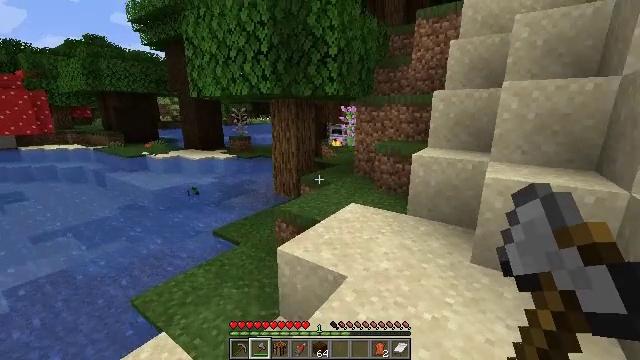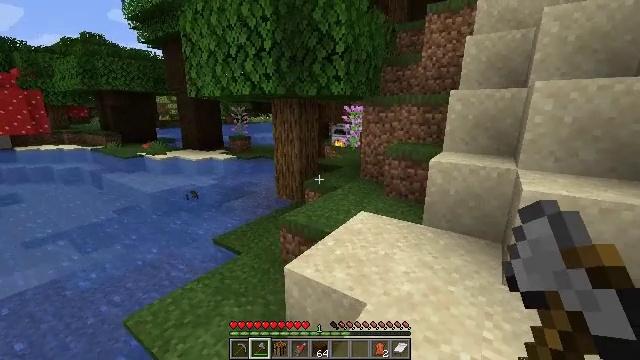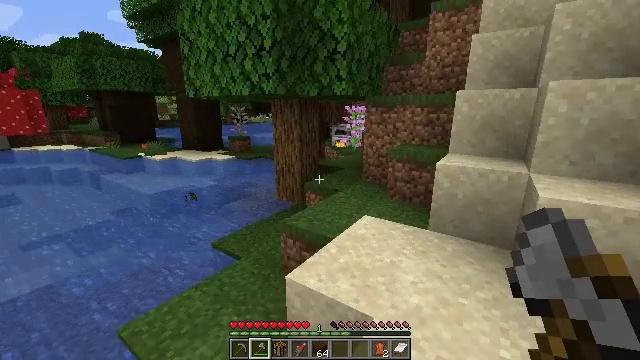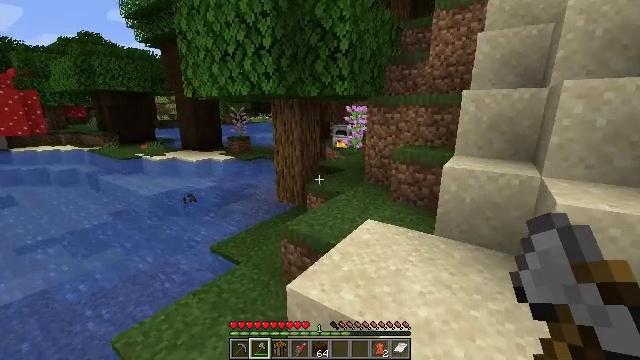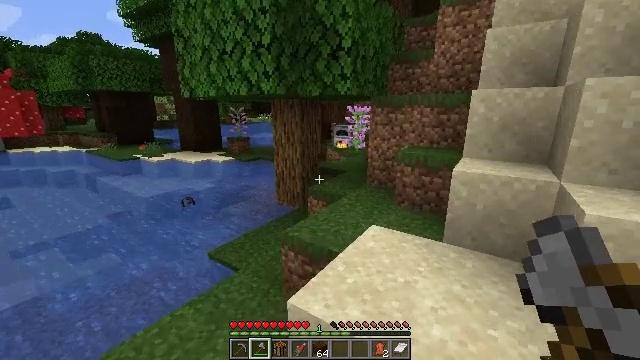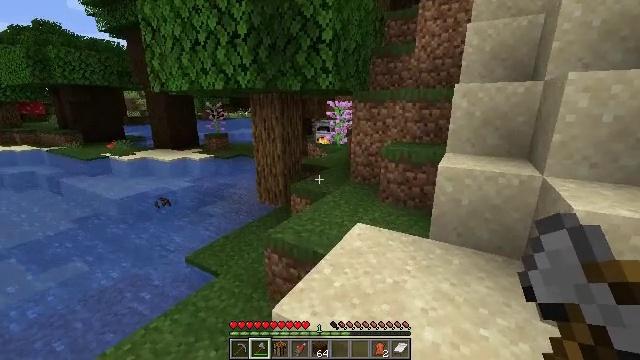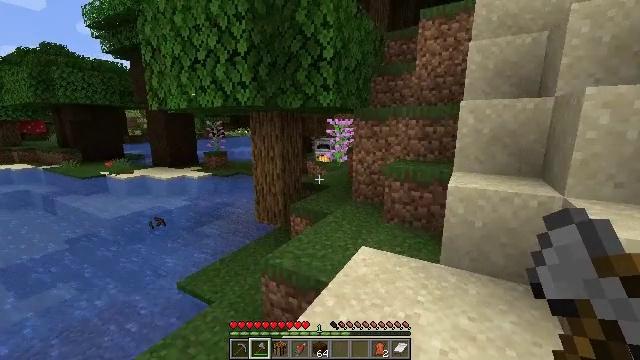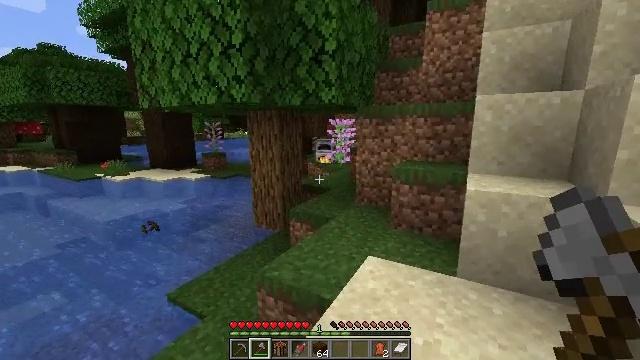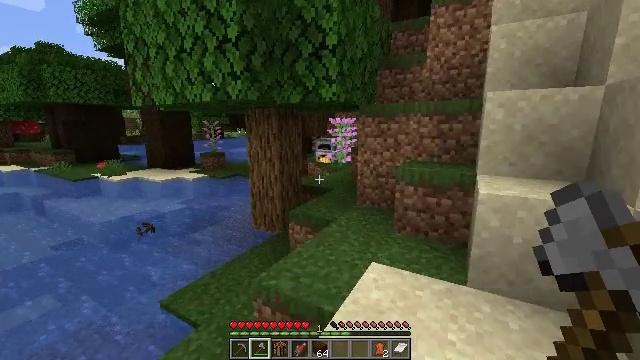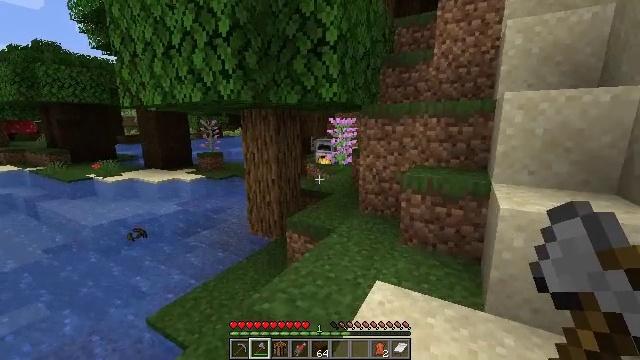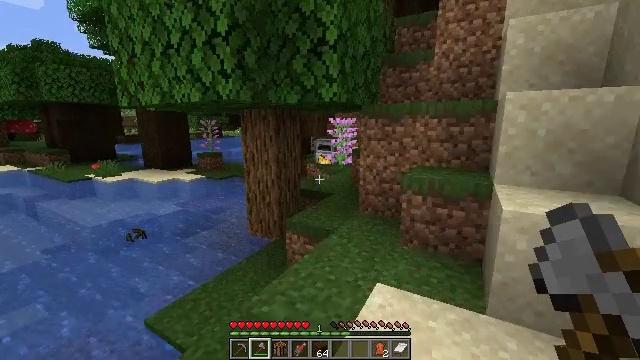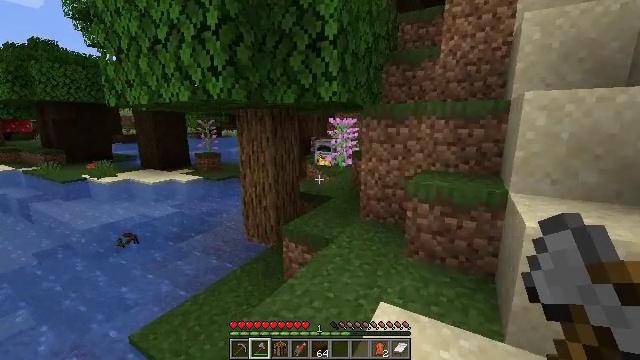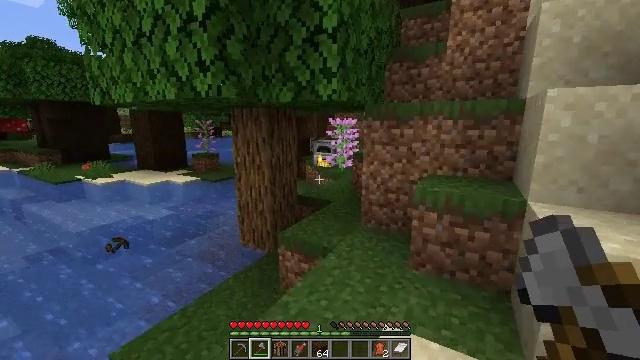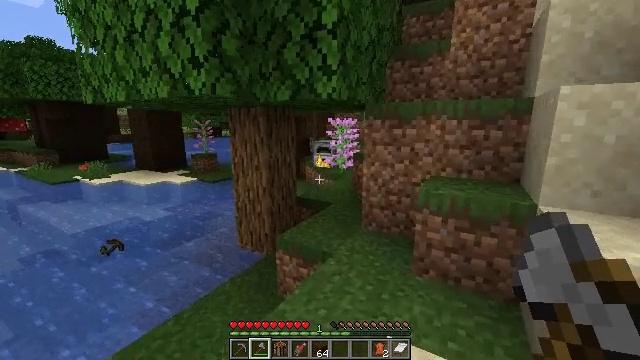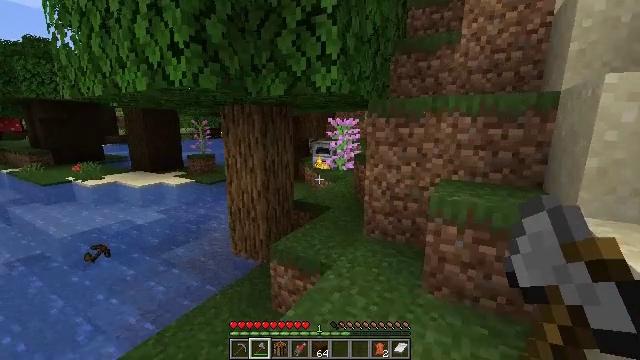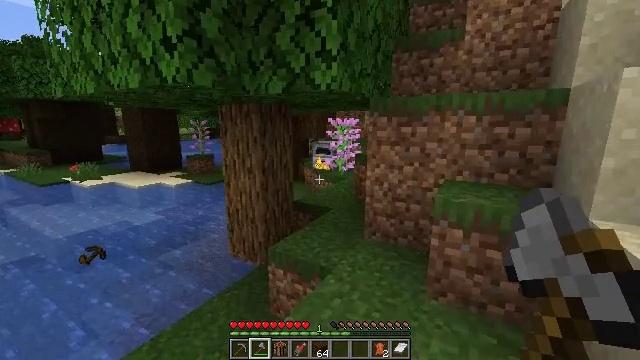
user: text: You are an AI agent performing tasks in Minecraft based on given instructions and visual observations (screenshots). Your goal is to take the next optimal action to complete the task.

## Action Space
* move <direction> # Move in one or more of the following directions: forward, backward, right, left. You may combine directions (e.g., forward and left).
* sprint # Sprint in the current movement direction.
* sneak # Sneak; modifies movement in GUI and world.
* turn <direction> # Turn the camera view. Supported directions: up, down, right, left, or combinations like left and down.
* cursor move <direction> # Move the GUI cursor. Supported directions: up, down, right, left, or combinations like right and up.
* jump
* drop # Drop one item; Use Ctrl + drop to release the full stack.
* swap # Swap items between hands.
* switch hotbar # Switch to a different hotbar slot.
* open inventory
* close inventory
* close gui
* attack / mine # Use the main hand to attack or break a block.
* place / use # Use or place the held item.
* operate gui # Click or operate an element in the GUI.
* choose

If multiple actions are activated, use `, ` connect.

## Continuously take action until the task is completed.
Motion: motion action
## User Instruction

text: Collect lilac by left-clicking.
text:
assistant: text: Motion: move forward
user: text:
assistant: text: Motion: move forward
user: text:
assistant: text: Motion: move forward
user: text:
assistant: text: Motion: move forward
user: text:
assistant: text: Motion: move forward, turn right and down
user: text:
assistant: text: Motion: move forward, turn up
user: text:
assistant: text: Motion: move forward
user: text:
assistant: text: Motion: move forward
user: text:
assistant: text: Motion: move forward
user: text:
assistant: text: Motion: move forward
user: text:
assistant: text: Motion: move forward
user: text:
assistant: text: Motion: move forward
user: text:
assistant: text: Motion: move forward
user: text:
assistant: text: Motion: move forward
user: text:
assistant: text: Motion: move forward
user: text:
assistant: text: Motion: move forward
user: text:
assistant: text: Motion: move forward
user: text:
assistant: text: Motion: move forward
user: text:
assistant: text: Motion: move forward
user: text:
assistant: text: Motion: move forward
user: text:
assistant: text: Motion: move forward
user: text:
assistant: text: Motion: move forward
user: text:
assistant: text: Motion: move forward
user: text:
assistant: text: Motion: move forward
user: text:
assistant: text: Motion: move forward, turn right
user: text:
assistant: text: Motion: move forward, turn right
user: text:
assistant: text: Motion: move forward
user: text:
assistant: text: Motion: move forward
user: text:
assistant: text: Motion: move forward
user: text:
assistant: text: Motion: move forward